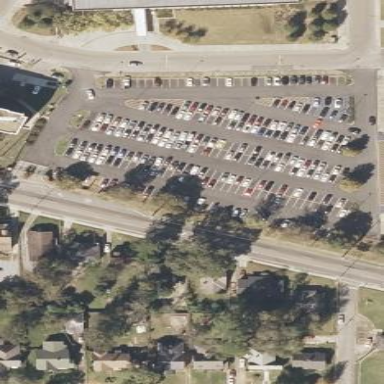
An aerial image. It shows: Parking area with surface.